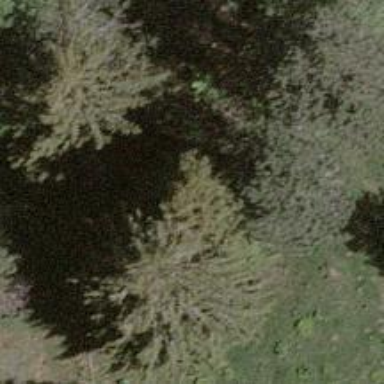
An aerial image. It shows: Single tag "natural: tree."